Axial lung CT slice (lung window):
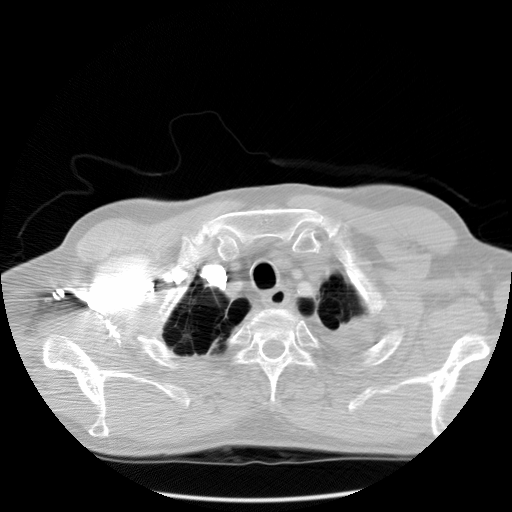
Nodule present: no